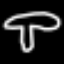
Label: mushroom